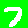
Digit: 7